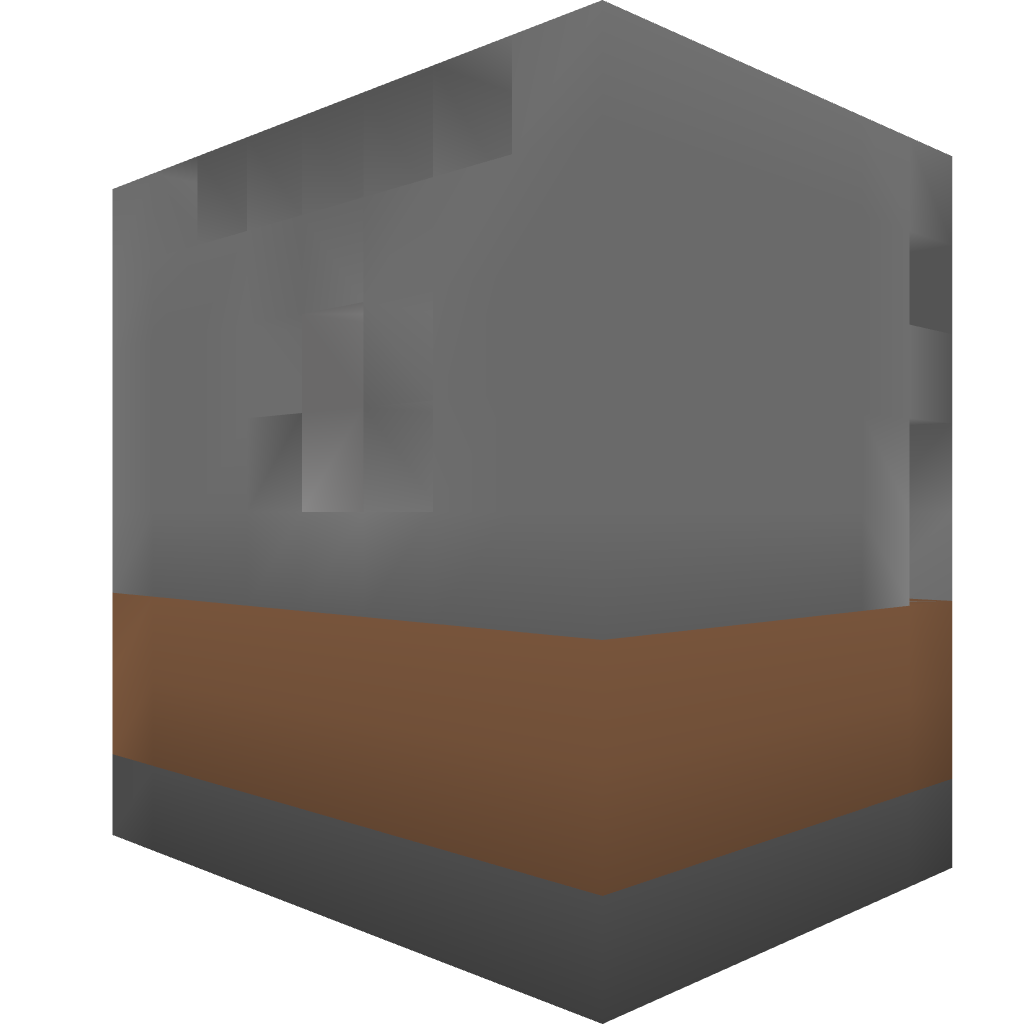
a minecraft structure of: Jail/Prison